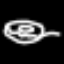
Label: donut